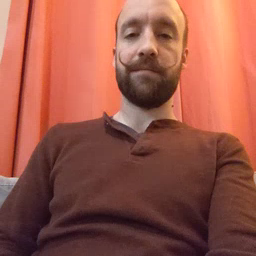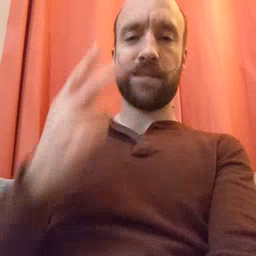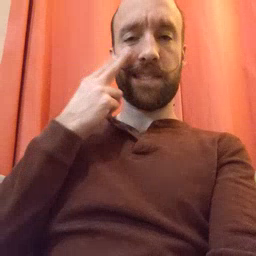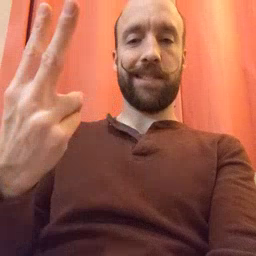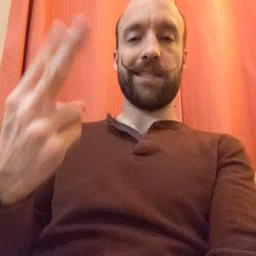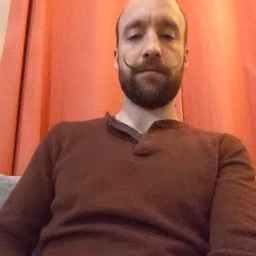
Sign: see